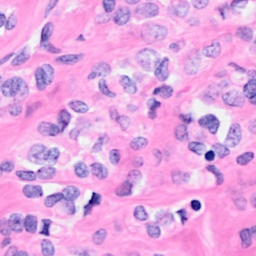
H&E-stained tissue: Breast